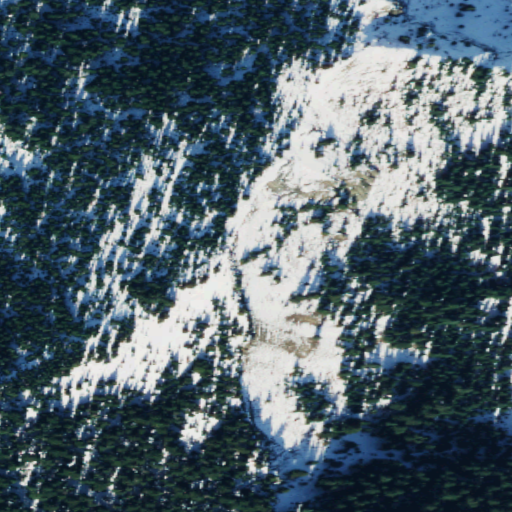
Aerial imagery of mountain in Washington named Blowout Mountain containing evergreen forest, shrub, and grassland